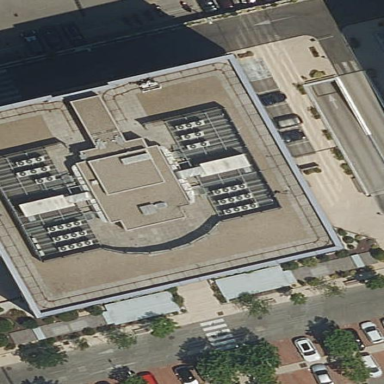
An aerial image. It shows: Office building.